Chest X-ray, PA view. Patient: 53 years old, sex M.
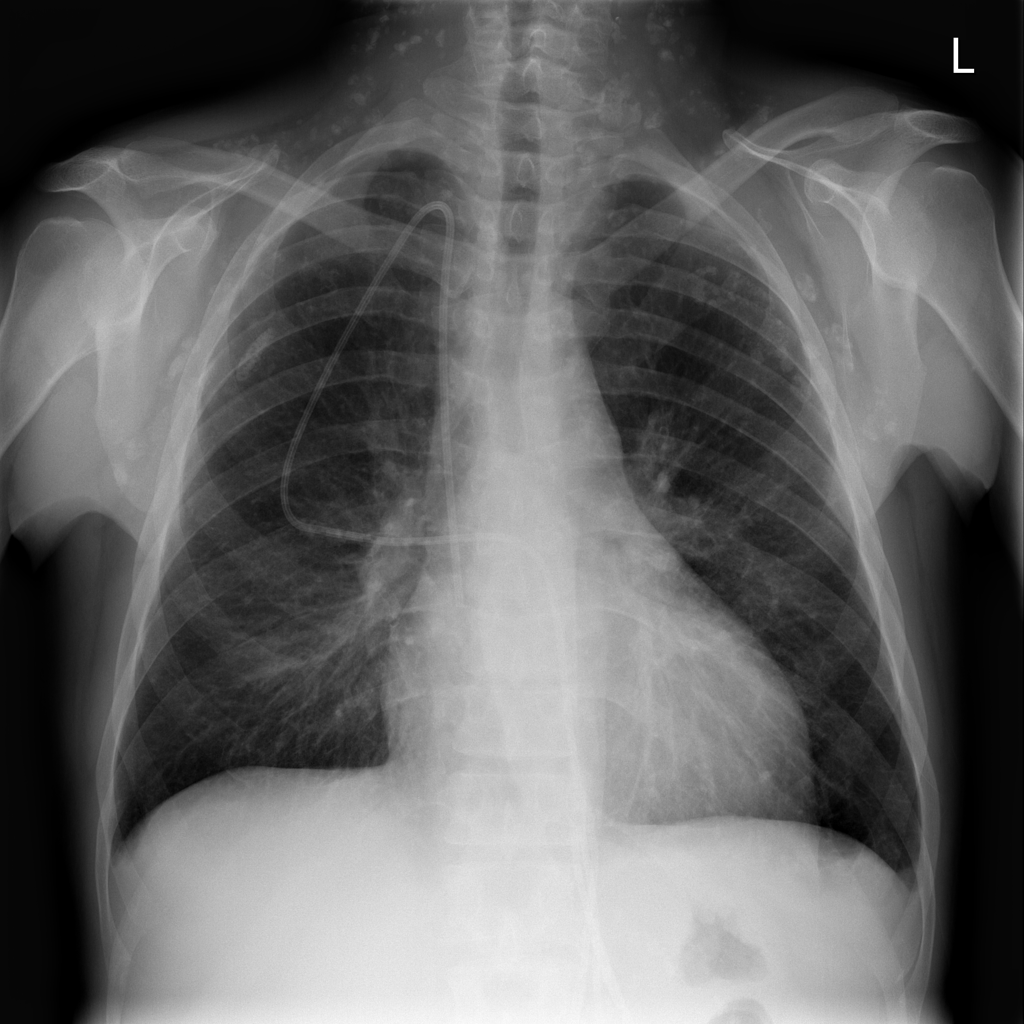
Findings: Effusion